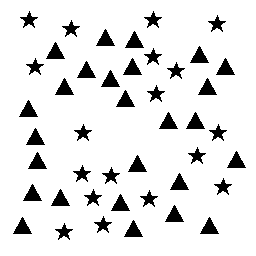
Squares: 0
Triangles: 26
Stars: 18
Total shapes: 44